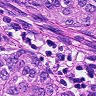
Metastatic tissue present: yes